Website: macys
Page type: billing-address
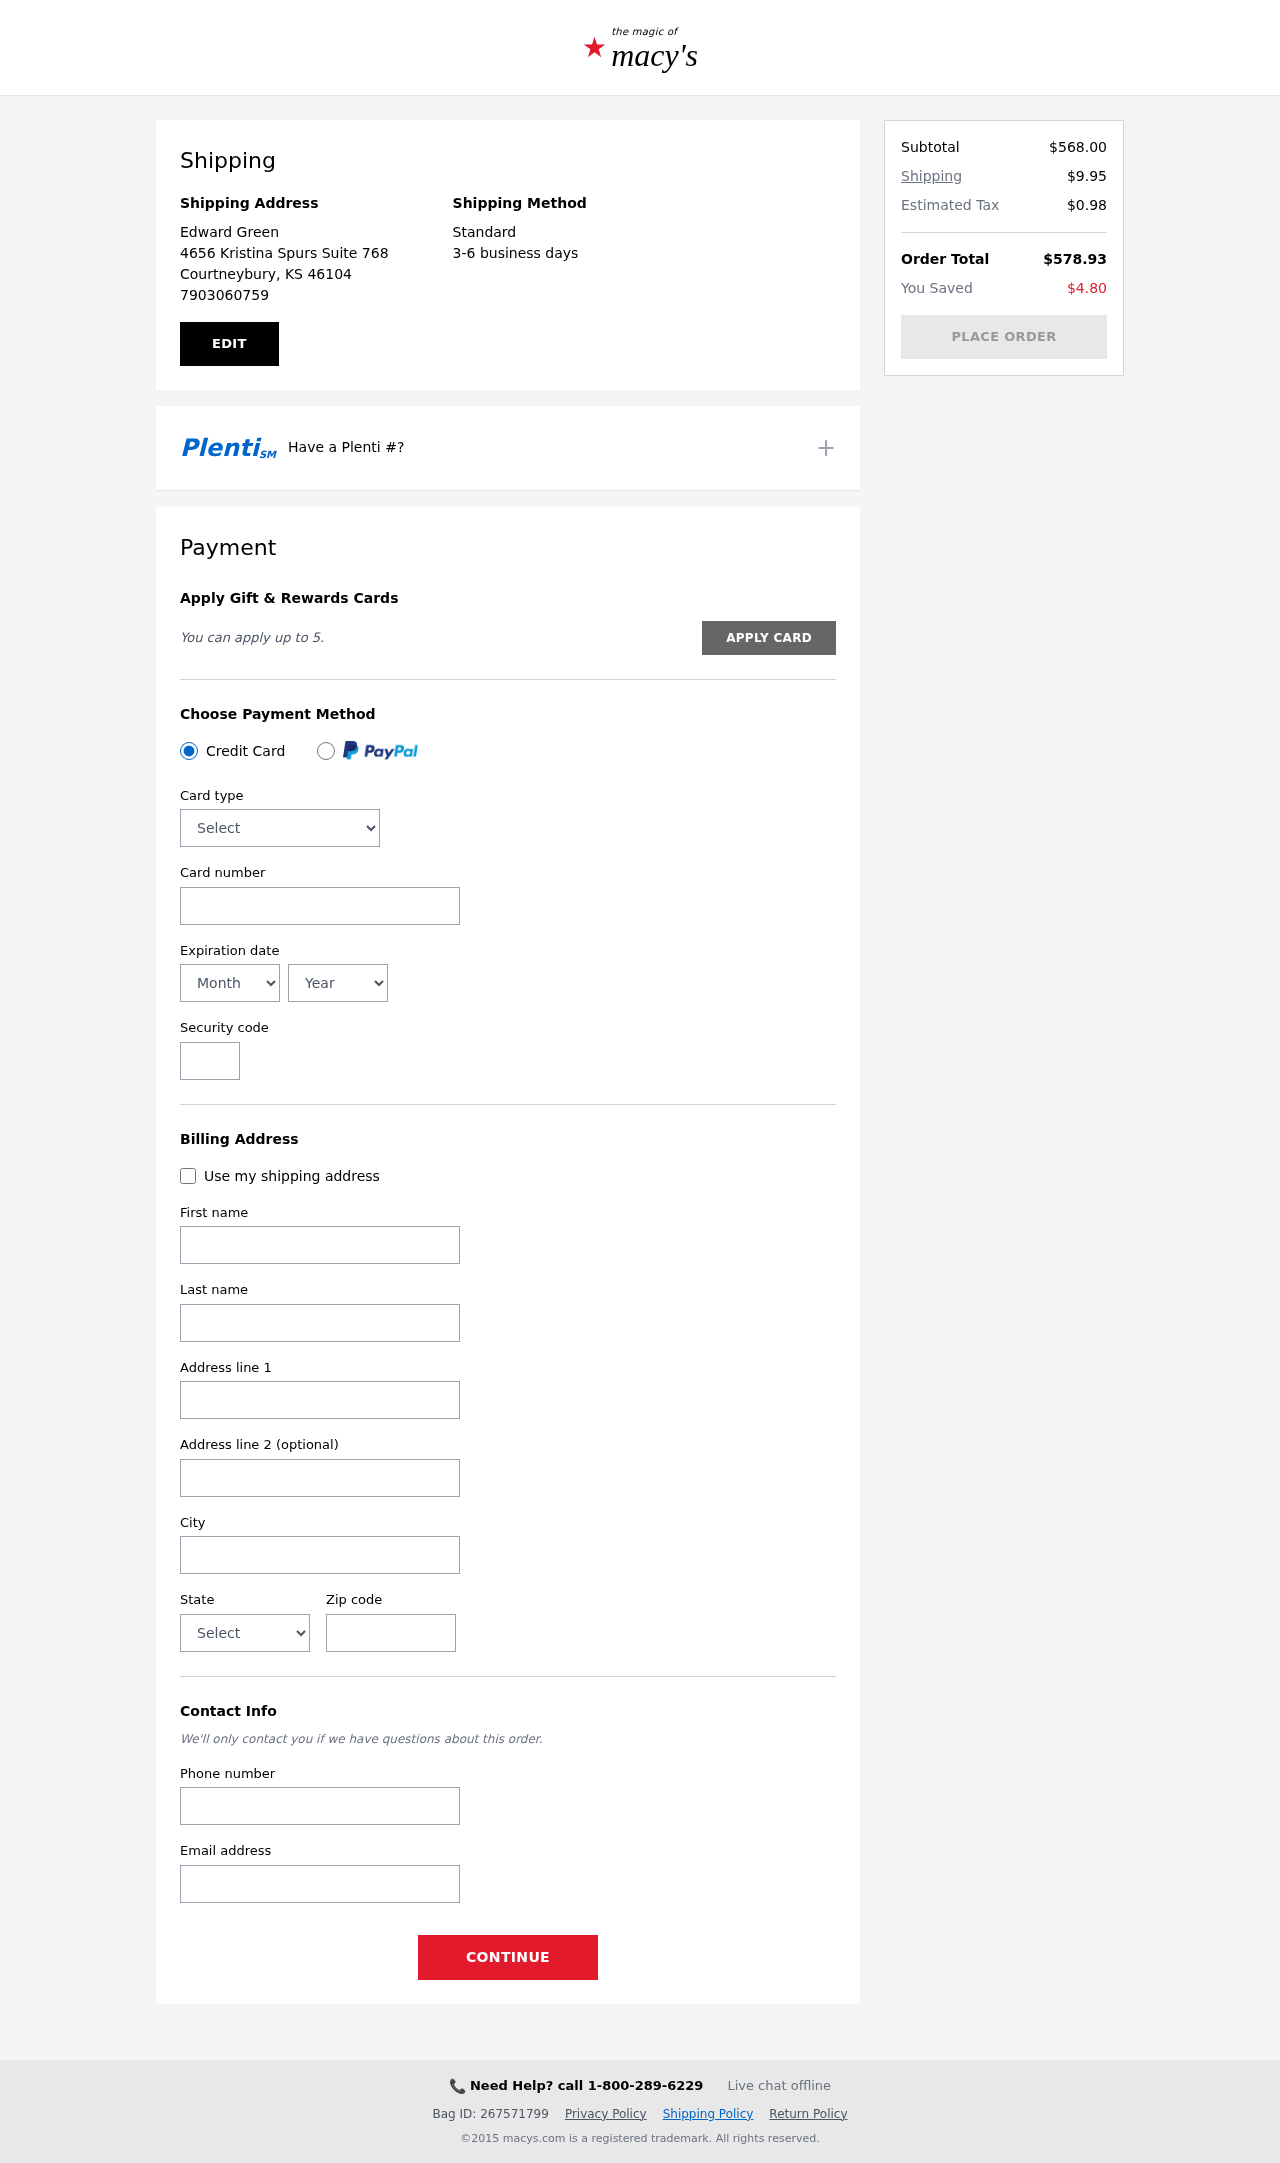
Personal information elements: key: PII_CARD_CVV
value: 496
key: PII_CARD_EXPIRY_MONTH
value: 03
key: PII_CARD_EXPIRY_YEAR
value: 29
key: PII_CARD_NUMBER
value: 6552 7241 1862 4323
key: PII_CARD_TYPE
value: Discover
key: PII_CITY
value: Courtneybury
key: PII_CITY_STATE_ZIP
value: Courtneybury, KS 46104
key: PII_EMAIL
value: edward.green@yahoo.com
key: PII_FIRSTNAME
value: Edward
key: PII_FULLNAME
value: Edward Green
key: PII_LASTNAME
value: Green
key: PII_PHONE
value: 7903060759
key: PII_POSTCODE
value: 46104
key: PII_STATE
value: Kansas
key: PII_STREET
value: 4656 Kristina Spurs Suite 768
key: PII_STREET2
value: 0992 Huff Squares
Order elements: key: ORDER_SUBTOTAL
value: $568.00
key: ORDER_SHIPPING_COST
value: $9.95
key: ORDER_TAX
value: $0.98
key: ORDER_TOTAL
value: $578.93
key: ORDER_SAVINGS
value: $4.80